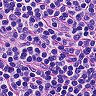
Metastatic tissue present: no